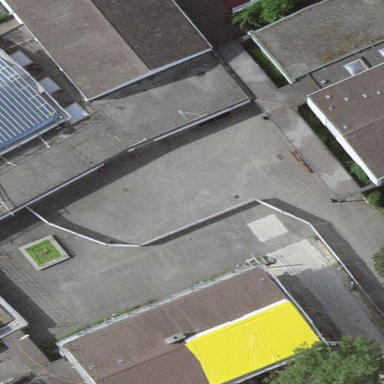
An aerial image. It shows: View of roof of building.